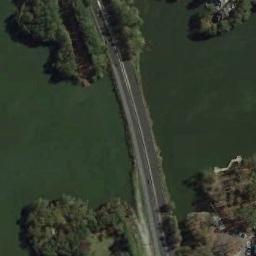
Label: bridge